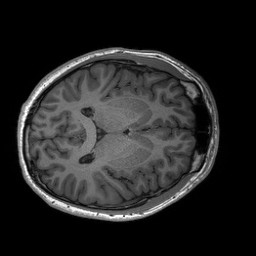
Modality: T1w
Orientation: coronal